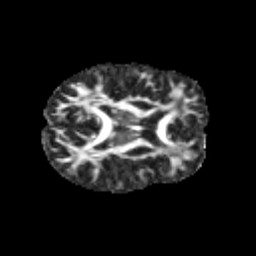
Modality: FA
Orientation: axial
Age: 11
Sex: male
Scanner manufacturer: siemens
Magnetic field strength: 3 T
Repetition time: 3.8 s
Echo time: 0.07 s